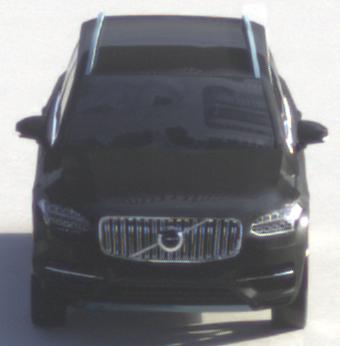
Make: Volvo
Model: XC90 B5
Detailed model: XC90 (L)
Model produced from: 2019/08
Model produced until: 2020/04
Doors: 5
Color: black
Road condition: dry road
Daytime: sunrise or sunset
Contrast: medium contrast